Question: I am using 'grails 2.3.4' with '':spring-security-core:2.0-RC2'' and '":spring-security-ui:1.0-RC1"'.
I have my 'RegisterController' ,which looks like that:
'''
import grails.plugin.springsecurity.annotation.Secured;
@Secured(['permitAll'])
class RegisterController extends grails.plugin.springsecurity.ui.RegisterController {
}
'''
I wanted to change the password settings by adding this at the end to my 'config.groovy':
'''
//password validation of RegisterController.groovy
grails.plugin.springsecurity.ui.password.validationRegex='^([a-zA-Z0-9])$'
grails.plugin.springsecurity.ui.password.minLength=8
grails.plugin.springsecurity.ui.password.maxLength=64
'''
However, nothing has changed yet. I still get the same message when running my app.
Any recommendations what could be wrong?
Even though using this settings: Password is: 'Test123@'

I cannot create a user. Any recommendations how to fix this issue?
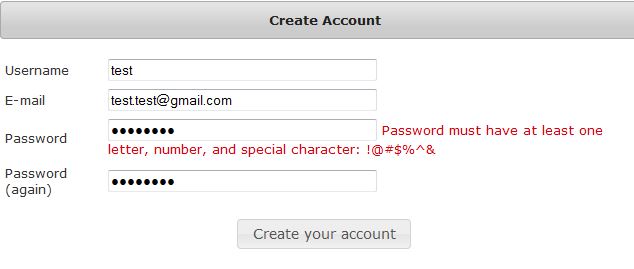
Answer: Your settings are correct and should work.
Reading your questions, you say that the message is still the same. Is the validation still the same? Because the message should be set in the i18n files with the message code
'''
command.password.error.strength
'''
If it's only the message, this should do it.